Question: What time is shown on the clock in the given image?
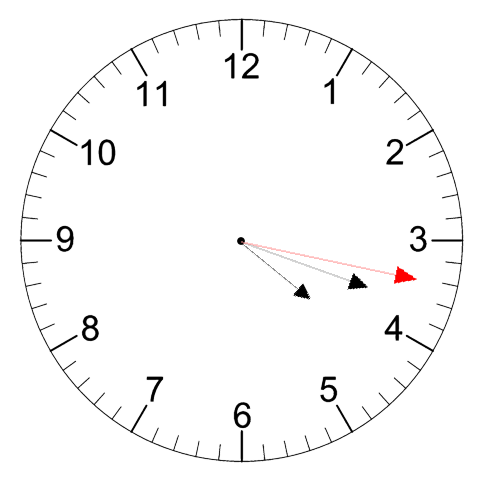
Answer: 04:18:17